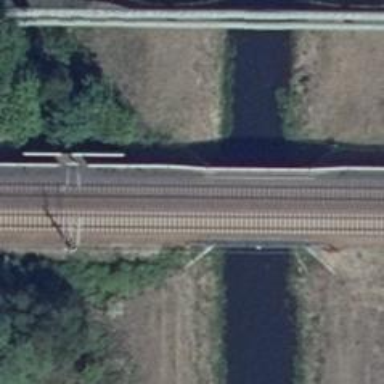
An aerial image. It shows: Bridge over electrified railway with contact line.